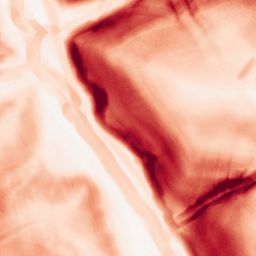
Category: morphological
Decomposition family: morphological_gradient
Decomposition parameters: size: 7
shape: diamond
Upsampling method: quintic
Upsampling parameters: scale: 4
Upsampling scale: 4